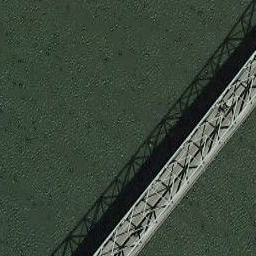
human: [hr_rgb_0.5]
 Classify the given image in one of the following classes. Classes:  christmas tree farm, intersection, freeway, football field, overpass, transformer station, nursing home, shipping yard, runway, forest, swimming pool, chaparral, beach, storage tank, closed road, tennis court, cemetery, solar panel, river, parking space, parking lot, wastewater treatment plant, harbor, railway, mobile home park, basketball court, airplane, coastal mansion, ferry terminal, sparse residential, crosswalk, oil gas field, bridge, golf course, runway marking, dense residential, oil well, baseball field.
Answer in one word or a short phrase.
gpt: bridge